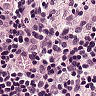
Metastatic tissue present: no